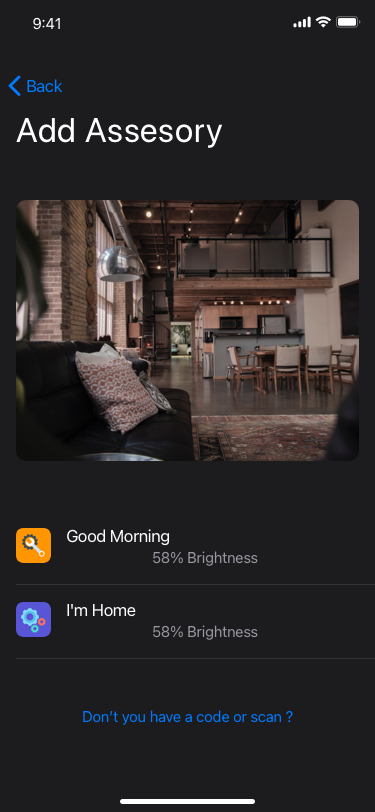
Text in this UI design:
Don’t you have a code or scan ?